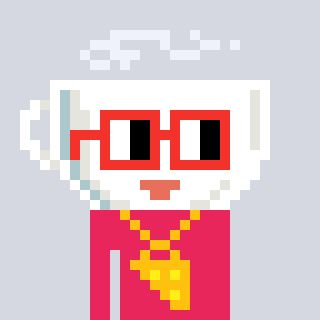
a pixel art character with square red glasses, a mug-shaped head and a redpinkish-colored body on a cool background